Question: I am not able to figure out what it means. I want to make sure if I should delete that package or not.
Also, what does revision number '-1' mean?

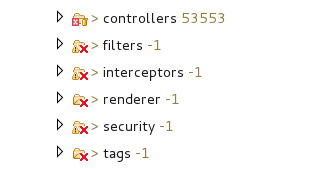
Answer: The "x" means that the folder is Scheduled for deletion. If you ran svn status you would see this. Likewise, if you did Team > Commit you would see these items in the dialog and if you committed, it would delete the folders from the repository.
Normally something that is Scheduled for deletion does not exist in the working copy, so you cannot see these indicators. Obviously something on your end has put the items back.
You might want to run Team > Revert to remove the scheduled deletion.